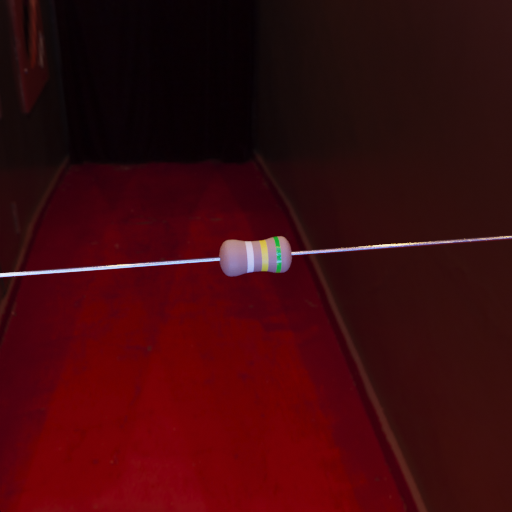
Resistor colour bands (in order): white, yellow, green